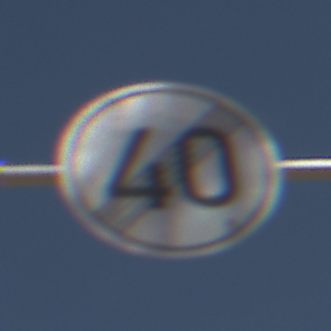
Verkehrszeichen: EndeGeschwindigkeit40
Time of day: Midday
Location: Outdoor (Nature)
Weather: Clear
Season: NotSpecified
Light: Natural